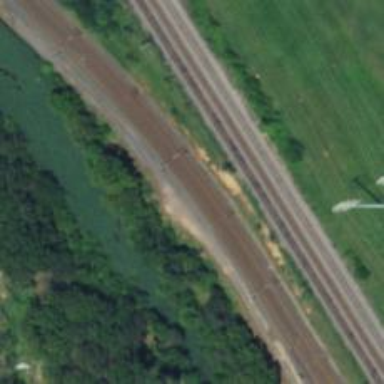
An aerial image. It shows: Light rail railway line with electrification through contact lines.